Field crop: maize
Growth stage: 1
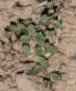
Species: convolvulus